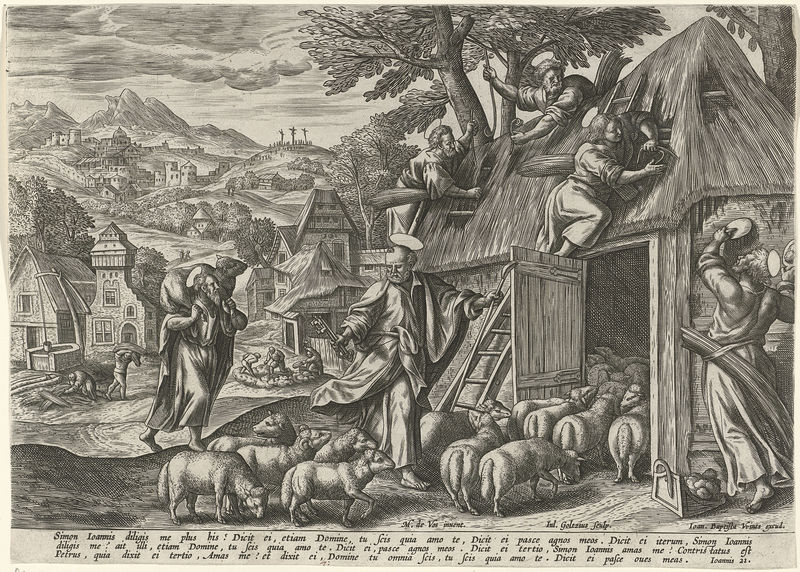
Titel: Petrus als goede herder
Künstler: Julius Goltzius
Standort: Amsterdam
Institution: Rijksmuseum
Schlagwörter: stadt, dach, bauern, dorf, mauer, buch, friedhof, handwerker, stall, schafe, hirte, latein, decken, reet, stad, riet